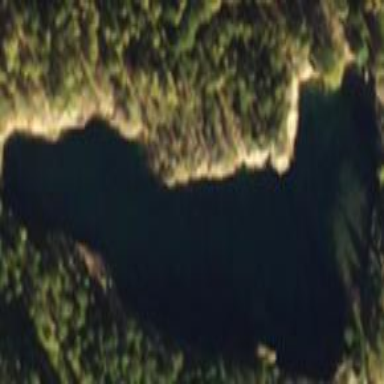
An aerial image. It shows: Serene view of water in the natural setting.